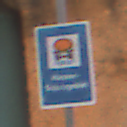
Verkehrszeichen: Wasserschutzgebiet
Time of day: Midday
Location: Outdoor (Urban)
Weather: Overcast
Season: NotSpecified
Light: Natural